Question: Having a problem with an SVG I'm loading into a canvas using fabric.js
In the screenshot, you'll see the bounding box and the icon not overlapping:

The issue seems to be coming from the following attribute value in the SVG: 'transform="translate(-255.7-577)"'.
I'm having trouble (with fabric.js) figuring out how to adjust the SVG so that this translation is not happening.
Any guidance, either fabric.js specific or just a native canvas method would be appreciated. Can't seem to figure out how to adjust paths in an SVG object.
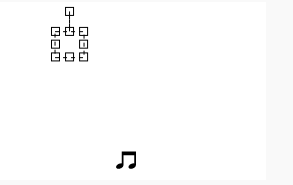
Answer: Fabricjs does not have a proper support of transformMatrix as of now.
With every svg you parse the transform attribute from element to parent node get parsed and merged in a single matrix, that is then stored in 'object.transformMatrix'.
this 'transforMatrix' is correctly handled if you import the objects grouping them:
'''
fabric.loadSVGFromURL('mysvg.svg', function(objects, options) {
var myobj = fabric.util.groupSVGElements(objects, options);
canvas.add(myobj );
});
'''
That would be enough to display it properly.
If for any reason you want them out of the pathgroup object, you have to do an additional step:
1) load svg from url
2) object by object parse the transform matrix attribute with current state of object
3) add object to canvas.
This can be accomplished with this code:
'''
fabric.Object.prototype._removeTransformMatrix = function(addTranslate) {
var left = this.left;
var top = this.top;
if (this.type !== 'text' && this.type !== 'i-text') {
left += this.width / 2;
top += this.height / 2;
}
var matrix = fabric.util.multiplyTransformMatrices(this.transformMatrix || [1, 0, 0, 1, 0, 0], [1, 0, 0, 1, left, top]);
var options = fabric.util.qrDecompose(matrix);
this.scaleX = options.scaleX;
this.scaleY = options.scaleY;
this.angle = options.angle;
this.skewX = options.skewX;
this.skewY = 0;
this.flipX = false;
this.flipY = false;
var point = new fabric.Point(options.translateX, options.translateY);
this.setPositionByOrigin(point , 'center', 'center');
this.transformMatrix = null;
};
'''
then calling:
'''
fabric.loadSVGFromURL('mysvg.svg', function(objects, options) {
for (var i = 0; i < objects.length; i++) {
objects[i]._removeTransformMatrix();
canvas.add(objects[i]);
}
});
'''
Should do the trick for you.
This will allow you to parse any complex transformation, not only the translate one.
This code assume that coming from an svg the object may have x and y different from 0, but will not carry any angle or skew outside the transform attribute. Also in SVG objects are top-left positioned. This code will not remove any custom transformMatrix of any custom objects in fabricJS environment.
Use latest fabricjs of course. not working with 1.5.0
here fiddle with this code in action.
<URL>
One of the svg has the translate attribute expressed like this:
'''
translate(-x-y);
'''
Checking on w3cspesc:
<URL>
it looks like that the space is mandatory:
'''
translate:
"translate" wsp* "(" wsp* number ( comma-wsp number )? wsp* ")"
comma-wsp:
(wsp+ comma? wsp*) | (comma wsp*)
'''
it says
'''
"translate"+ 0 or more spaces + "(" + number + optionally a comma-wsp + another number + ")"
'''
and comma-wsp is defined as:
'''
1 or more spaces, 0 or 1 comma, any number of spaces. OR a comma + any number of spaces.
'''
So at least one space or a comma should be there.
While the above logic helped, I realized a simpler way was to format the SVG xml that was returned with the following:
'''
xml.replace(/translate\((\-?[0-9\.]+)(\-?[0-9\.]+)\)/gi, 'translate($1 $2)')
'''
This did the trick, but the above steps will also help if you're looking for another solution.